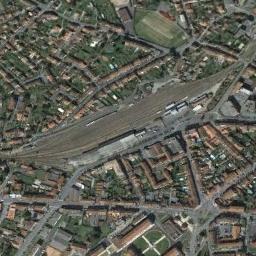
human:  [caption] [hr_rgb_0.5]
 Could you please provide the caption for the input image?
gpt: The railway station with some railways is surrounded by a residential area .

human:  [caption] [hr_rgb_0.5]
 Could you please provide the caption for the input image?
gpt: There is a big railway station in the city .

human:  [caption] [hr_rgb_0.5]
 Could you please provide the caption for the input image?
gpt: The railway station is next to some buildings and grass .

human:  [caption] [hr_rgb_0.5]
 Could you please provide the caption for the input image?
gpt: There are numerous buildings beside the railway station .

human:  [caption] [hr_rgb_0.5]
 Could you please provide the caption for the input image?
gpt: There are many brown buildings and green trees around the railway station .